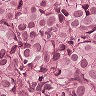
Metastatic tissue present: yes